Question: I'm trying to create a 'ListBox', with a dropdown capability, but ComboBox. Although, if ComboBox can work this way, I don't mind.
I've got a 'Button', and a 'TextBlock' below it:

The user can select multiple files, which are then added to a 'List'. When the "files selected" TextBlock is clicked, I want to show a drop-down, showing the names of the files, and a button to remove a file from selection next to the name, which I can best describe as a Dropdown 'ListBox'.
I've tried using a 'ComboBox' with 'DataTemplate'. The only drawback was that I don't like how it looks, and that it selects and item (e.g. changes the "# files selected" text), if I click anything but the remove button.
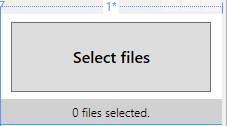
Answer: All a combobox is is a panel, so just create your own panel with the controls that you need and display it below the textbox when it is clicked. Don't worry about trying to reuse an existing control if it doesn't work for you. That's what makes WPF so great; it can be molded to your needs